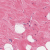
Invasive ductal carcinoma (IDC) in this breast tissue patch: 0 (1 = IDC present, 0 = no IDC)